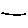
Label: line